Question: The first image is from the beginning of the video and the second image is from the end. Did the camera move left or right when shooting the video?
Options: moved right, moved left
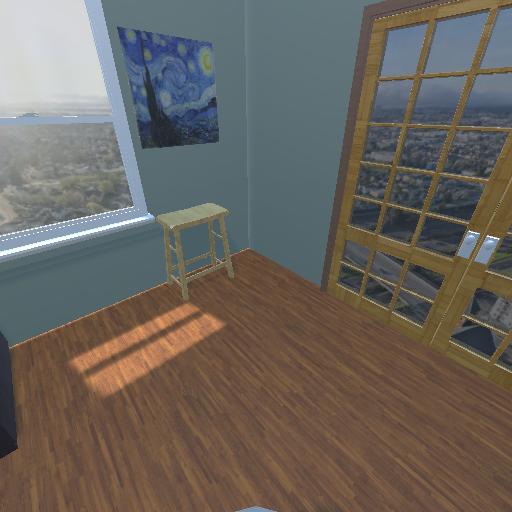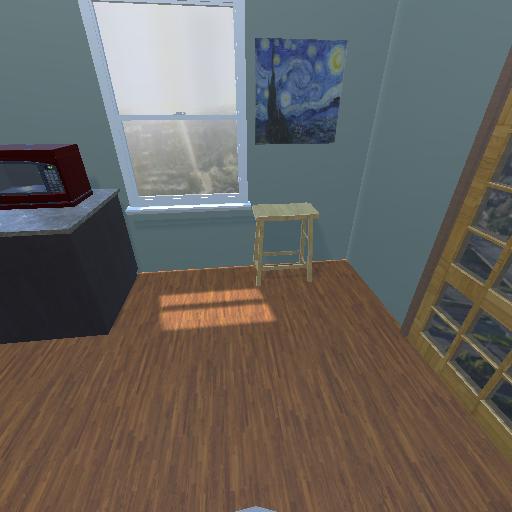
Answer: moved right